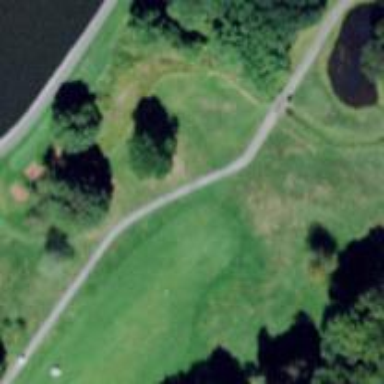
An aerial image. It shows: Path used for both walking and golf.